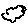
Label: cloud